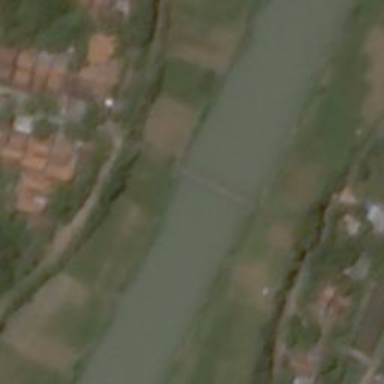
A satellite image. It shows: Residential road with bridge.